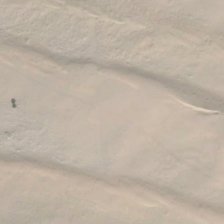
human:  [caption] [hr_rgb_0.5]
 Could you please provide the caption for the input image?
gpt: several parallel ripples are in a piece of yellow desert .

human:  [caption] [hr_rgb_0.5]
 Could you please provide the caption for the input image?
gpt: several parallel ripples are in a piece of yellow desert .

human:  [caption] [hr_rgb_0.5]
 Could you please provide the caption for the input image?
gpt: several parallel ripples are in a piece of yellow desert .

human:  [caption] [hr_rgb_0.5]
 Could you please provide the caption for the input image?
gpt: several parallel ripples are in a piece of yellow desert .

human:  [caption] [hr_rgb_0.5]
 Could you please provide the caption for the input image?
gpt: several parallel ripples are in a piece of yellow desert .